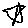
Label: star